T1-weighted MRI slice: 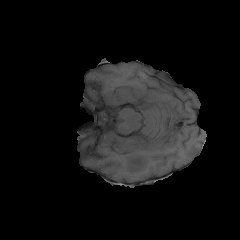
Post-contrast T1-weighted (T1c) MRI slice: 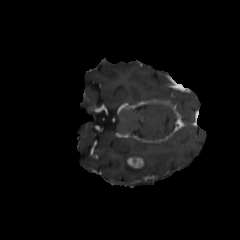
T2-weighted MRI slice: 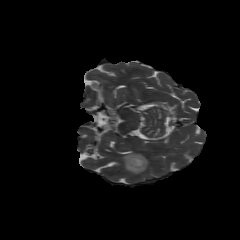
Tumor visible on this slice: yes